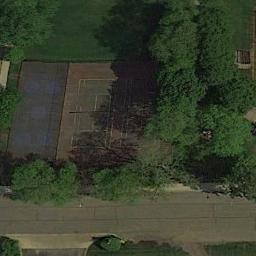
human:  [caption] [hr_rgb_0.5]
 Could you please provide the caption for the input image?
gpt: The tennis court on the lawn is surrounded by woods, Next to the road .

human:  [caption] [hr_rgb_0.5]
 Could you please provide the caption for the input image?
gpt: The tennis court is on the grass next to some trees .

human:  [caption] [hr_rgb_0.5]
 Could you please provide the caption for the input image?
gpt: There are two tennis courts on the left .

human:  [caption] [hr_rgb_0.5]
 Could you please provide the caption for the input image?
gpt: Many trees are around the tennis court .

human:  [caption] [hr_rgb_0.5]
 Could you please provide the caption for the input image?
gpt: There are some green trees beside the tennis court .